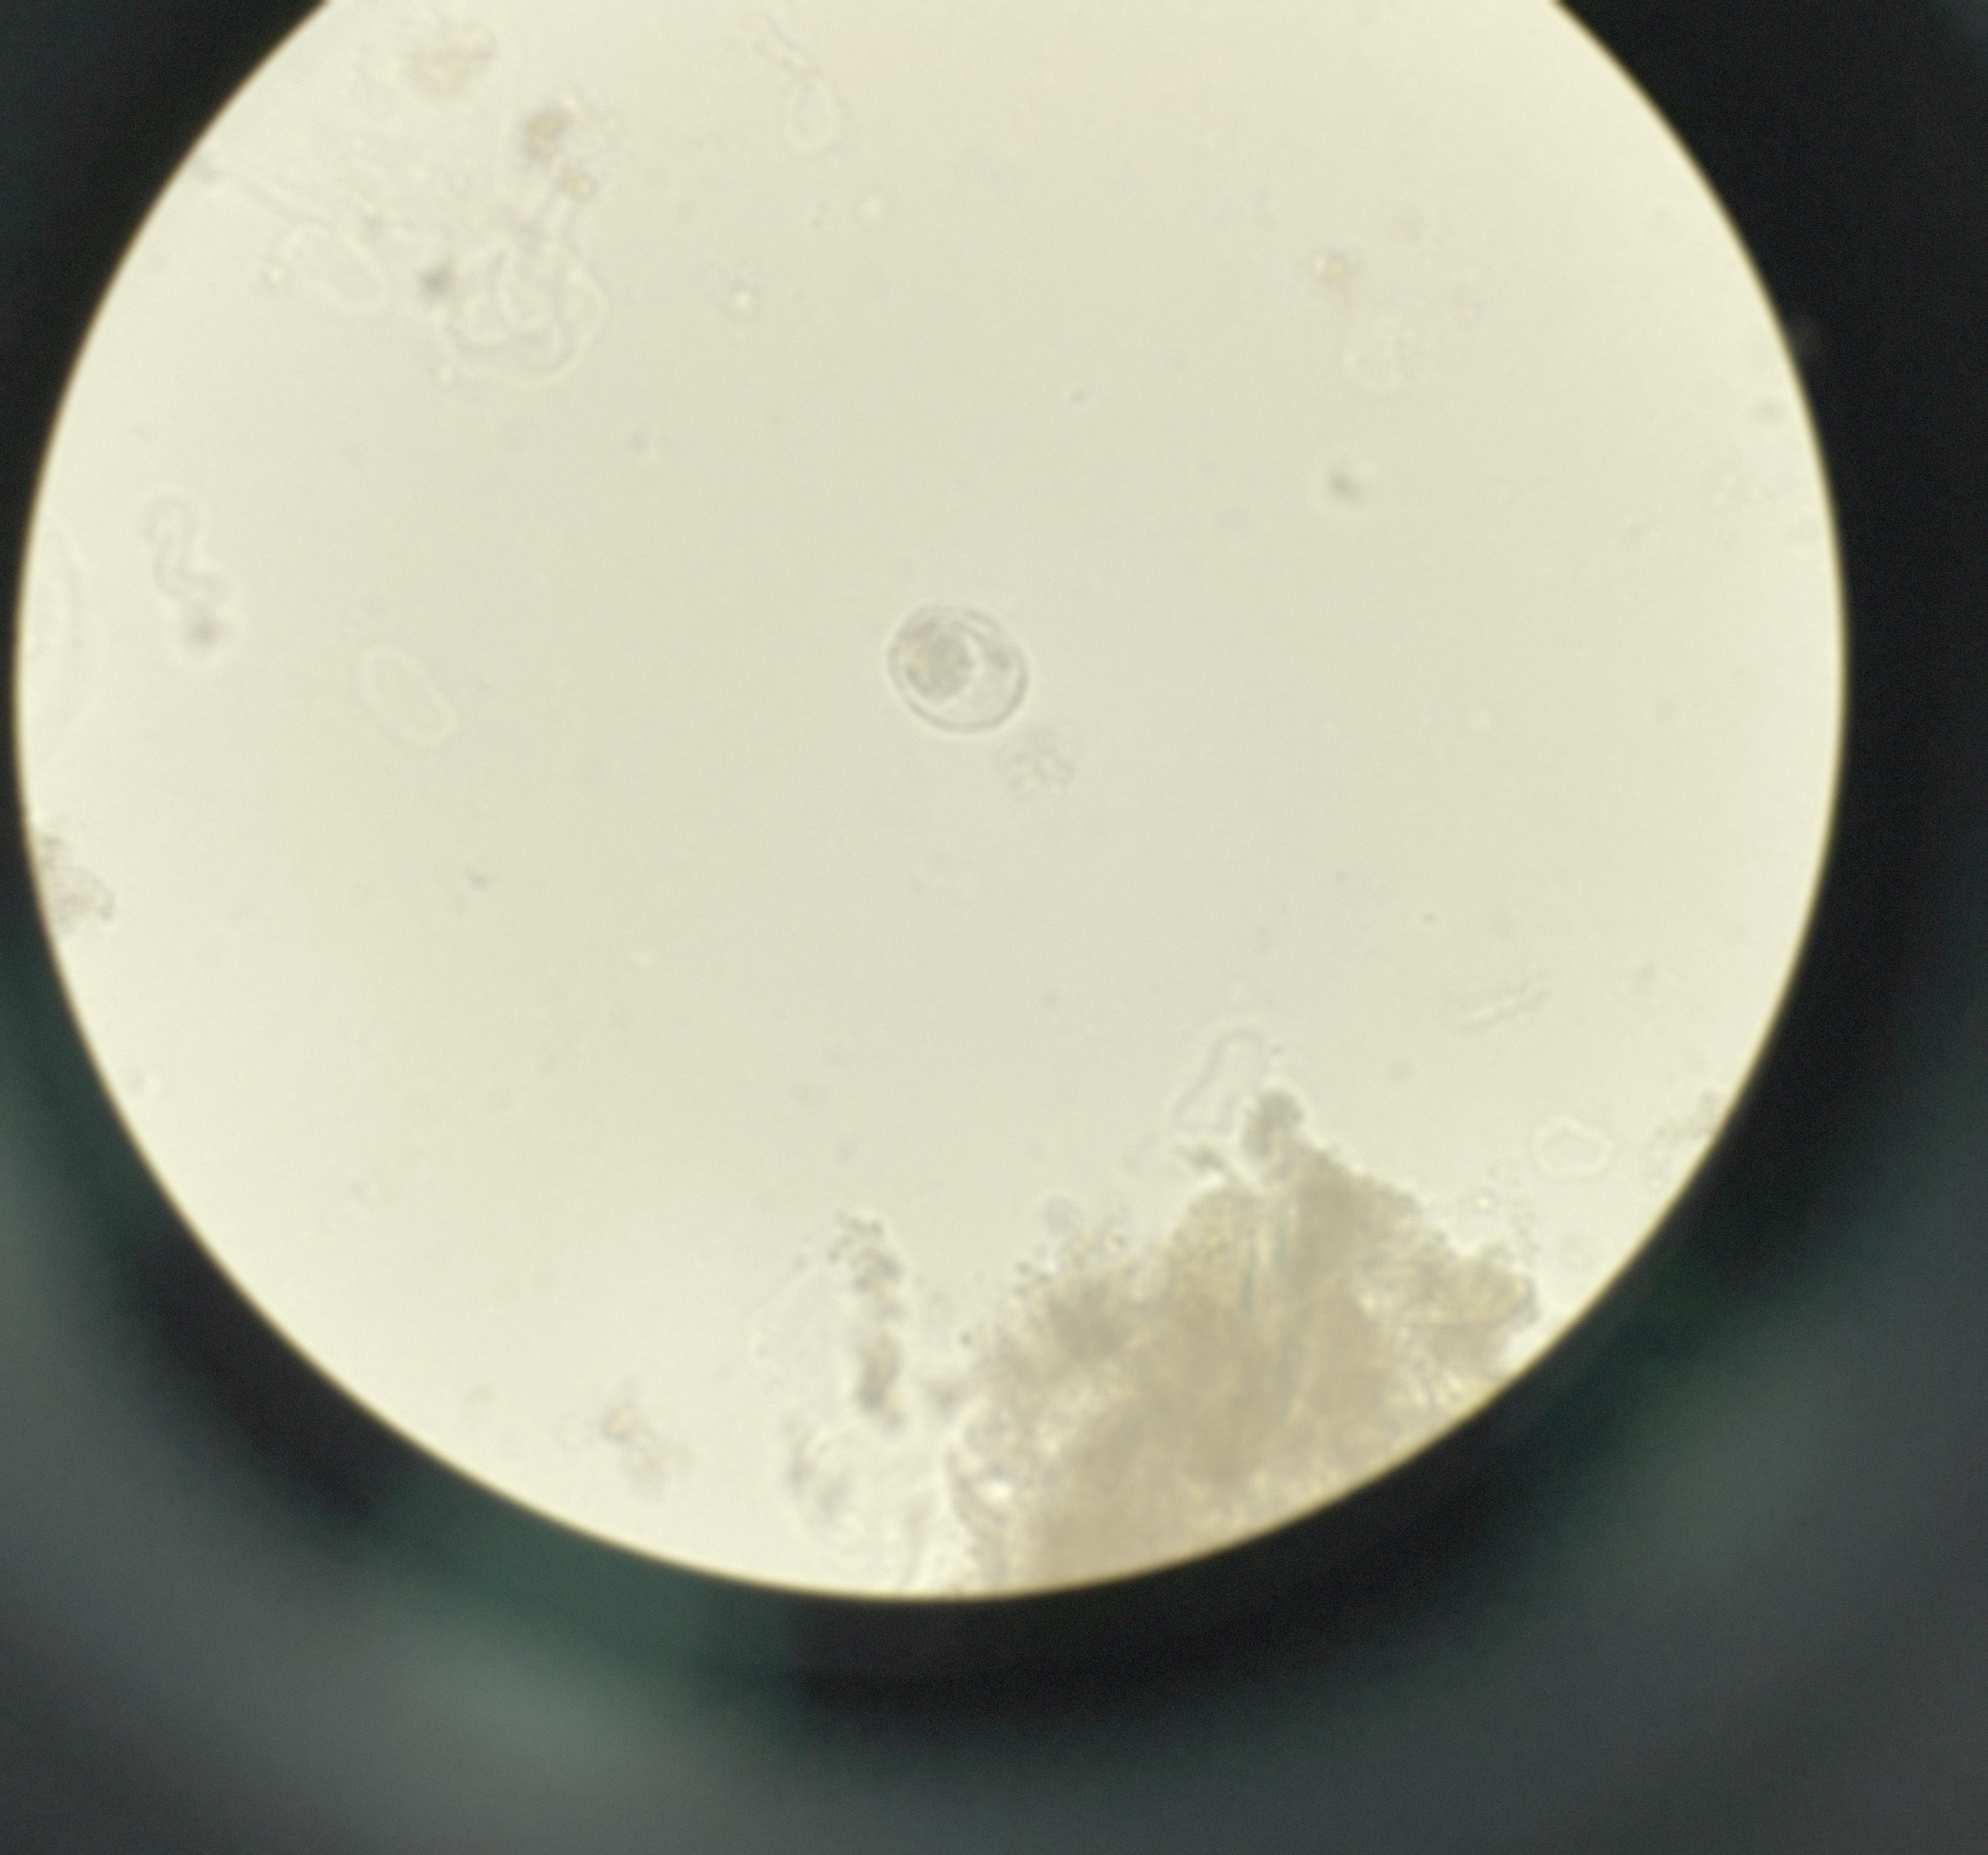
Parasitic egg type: Hymenolepis nana